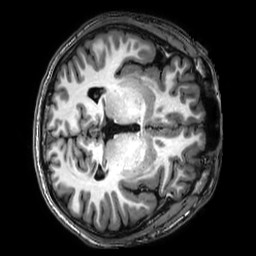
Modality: T1w
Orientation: axial
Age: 29
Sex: male
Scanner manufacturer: philips
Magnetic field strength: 3 T
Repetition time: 0.008089 s
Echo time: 0.003698 s